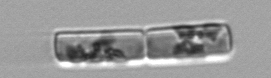
Label: Guinardia_delicatula